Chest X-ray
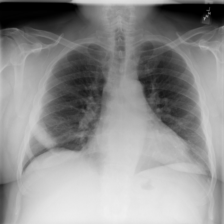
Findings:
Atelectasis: negative
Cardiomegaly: negative
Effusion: negative
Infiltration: negative
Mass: negative
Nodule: negative
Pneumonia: negative
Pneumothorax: negative
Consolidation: negative
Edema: negative
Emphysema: negative
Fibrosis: negative
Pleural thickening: negative
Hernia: negative